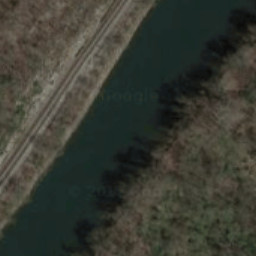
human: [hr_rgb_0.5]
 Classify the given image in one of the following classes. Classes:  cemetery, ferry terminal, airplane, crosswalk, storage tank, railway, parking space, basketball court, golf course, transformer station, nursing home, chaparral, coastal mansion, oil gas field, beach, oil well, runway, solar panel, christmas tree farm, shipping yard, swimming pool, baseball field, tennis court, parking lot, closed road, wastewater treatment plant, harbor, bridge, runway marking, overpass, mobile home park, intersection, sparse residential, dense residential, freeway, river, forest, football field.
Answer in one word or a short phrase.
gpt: river